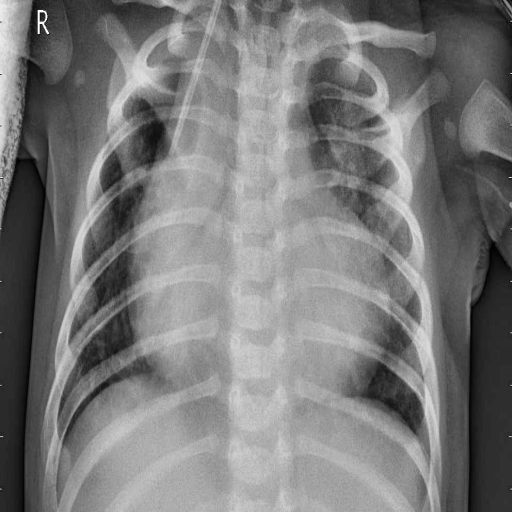
Finding: PNEUMONIA